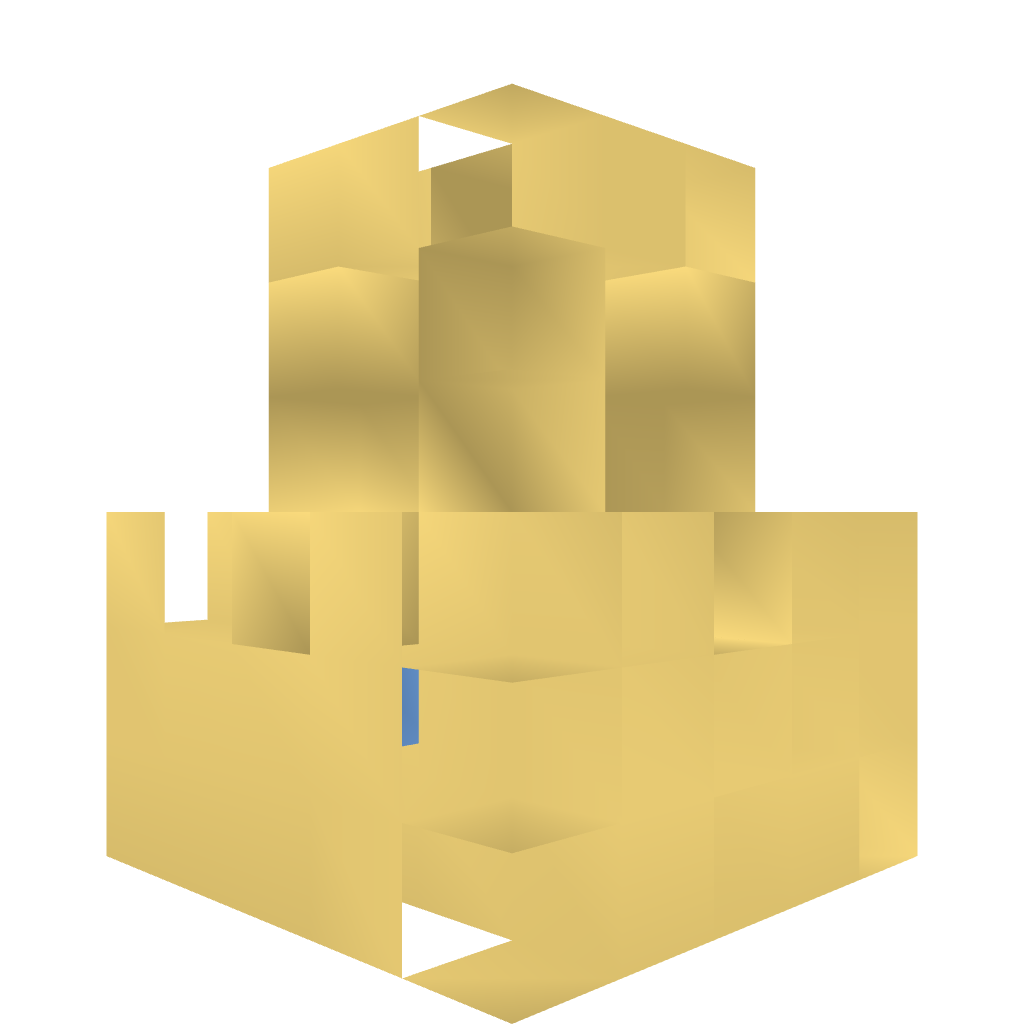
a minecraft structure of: desert fountain bad low quality